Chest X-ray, AP view. Patient: 64 years old, sex M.
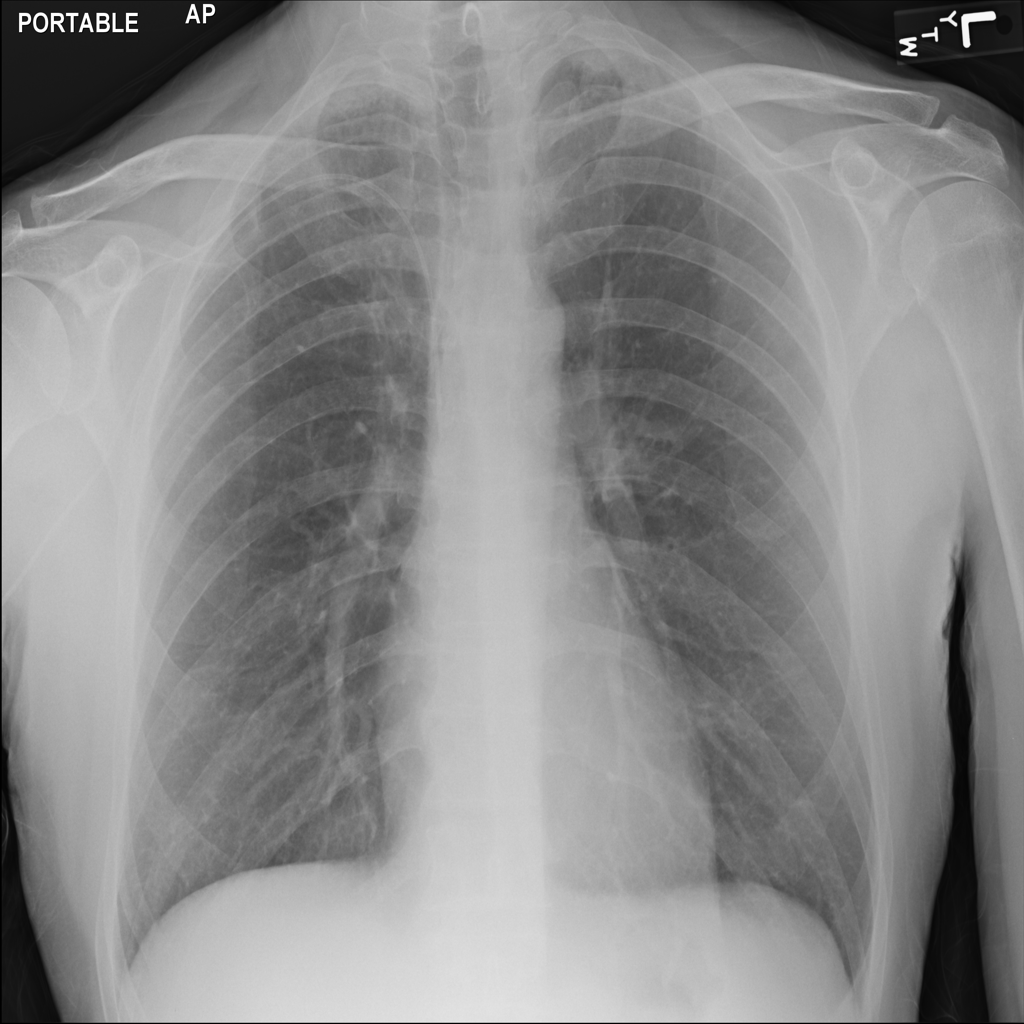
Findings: No Finding